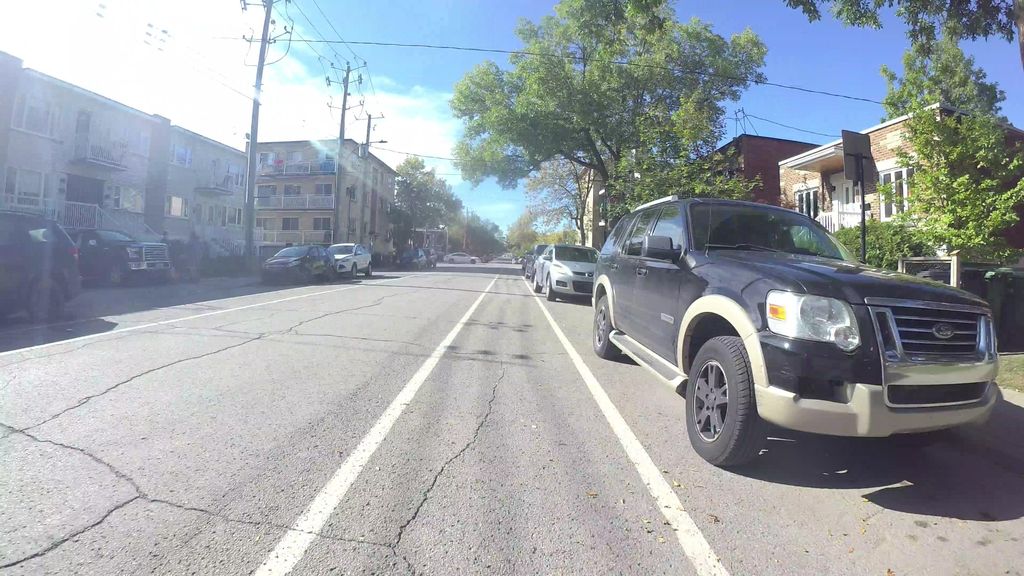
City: montreal